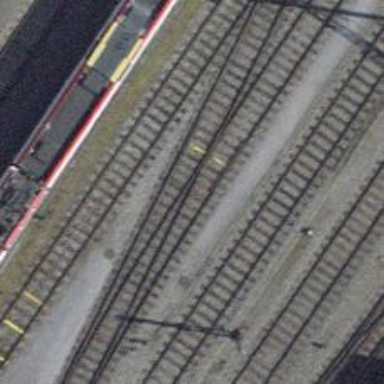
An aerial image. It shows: Single-track electrified railway siding with contact line.